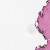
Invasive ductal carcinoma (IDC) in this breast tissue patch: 0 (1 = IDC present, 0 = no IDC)